Field crop: maize
Growth stage: 2
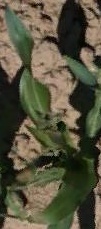
Species: maize